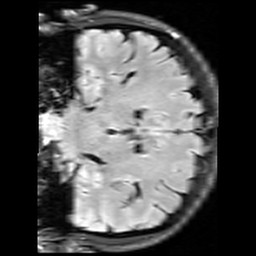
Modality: FLAIR
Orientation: coronal
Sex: male
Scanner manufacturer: siemens
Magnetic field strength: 3 T
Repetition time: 10 s
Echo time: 0.09 s